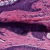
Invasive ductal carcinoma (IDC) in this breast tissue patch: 0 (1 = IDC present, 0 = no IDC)